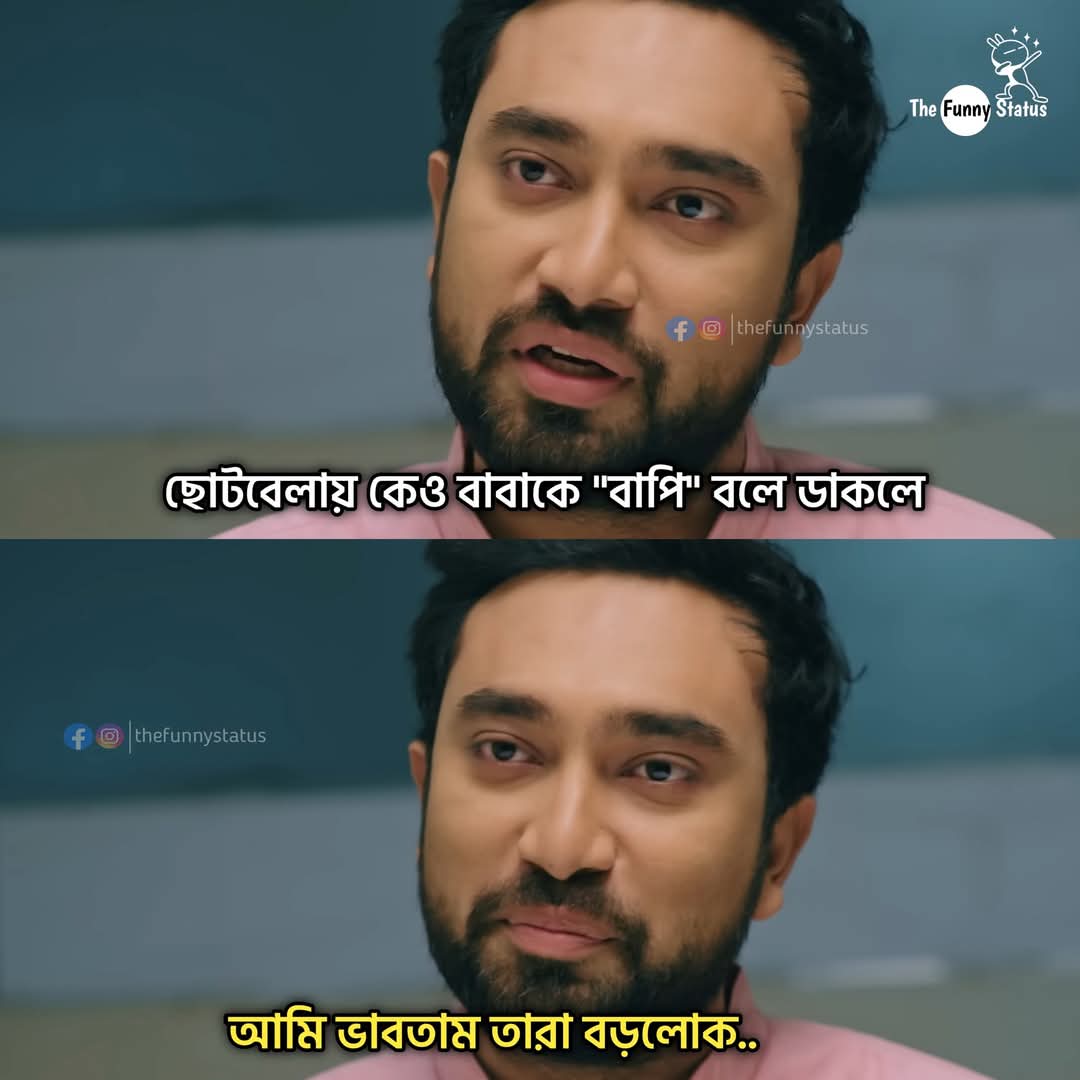
Text: ছোটবেলায় কেও বাবাকে "বাপি" বলে ডাকলে
আমি ভাবতাম তারা বড়লোক..
Label: Hate
Hate category: Personal Offence
Targeted group: Community